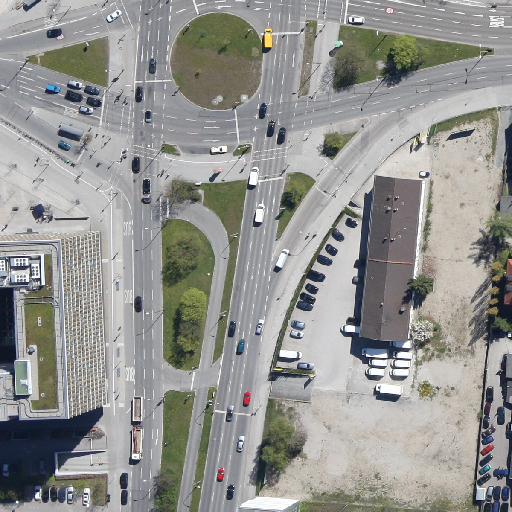
Referring expression: truck driving on the road